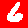
Digit: 6